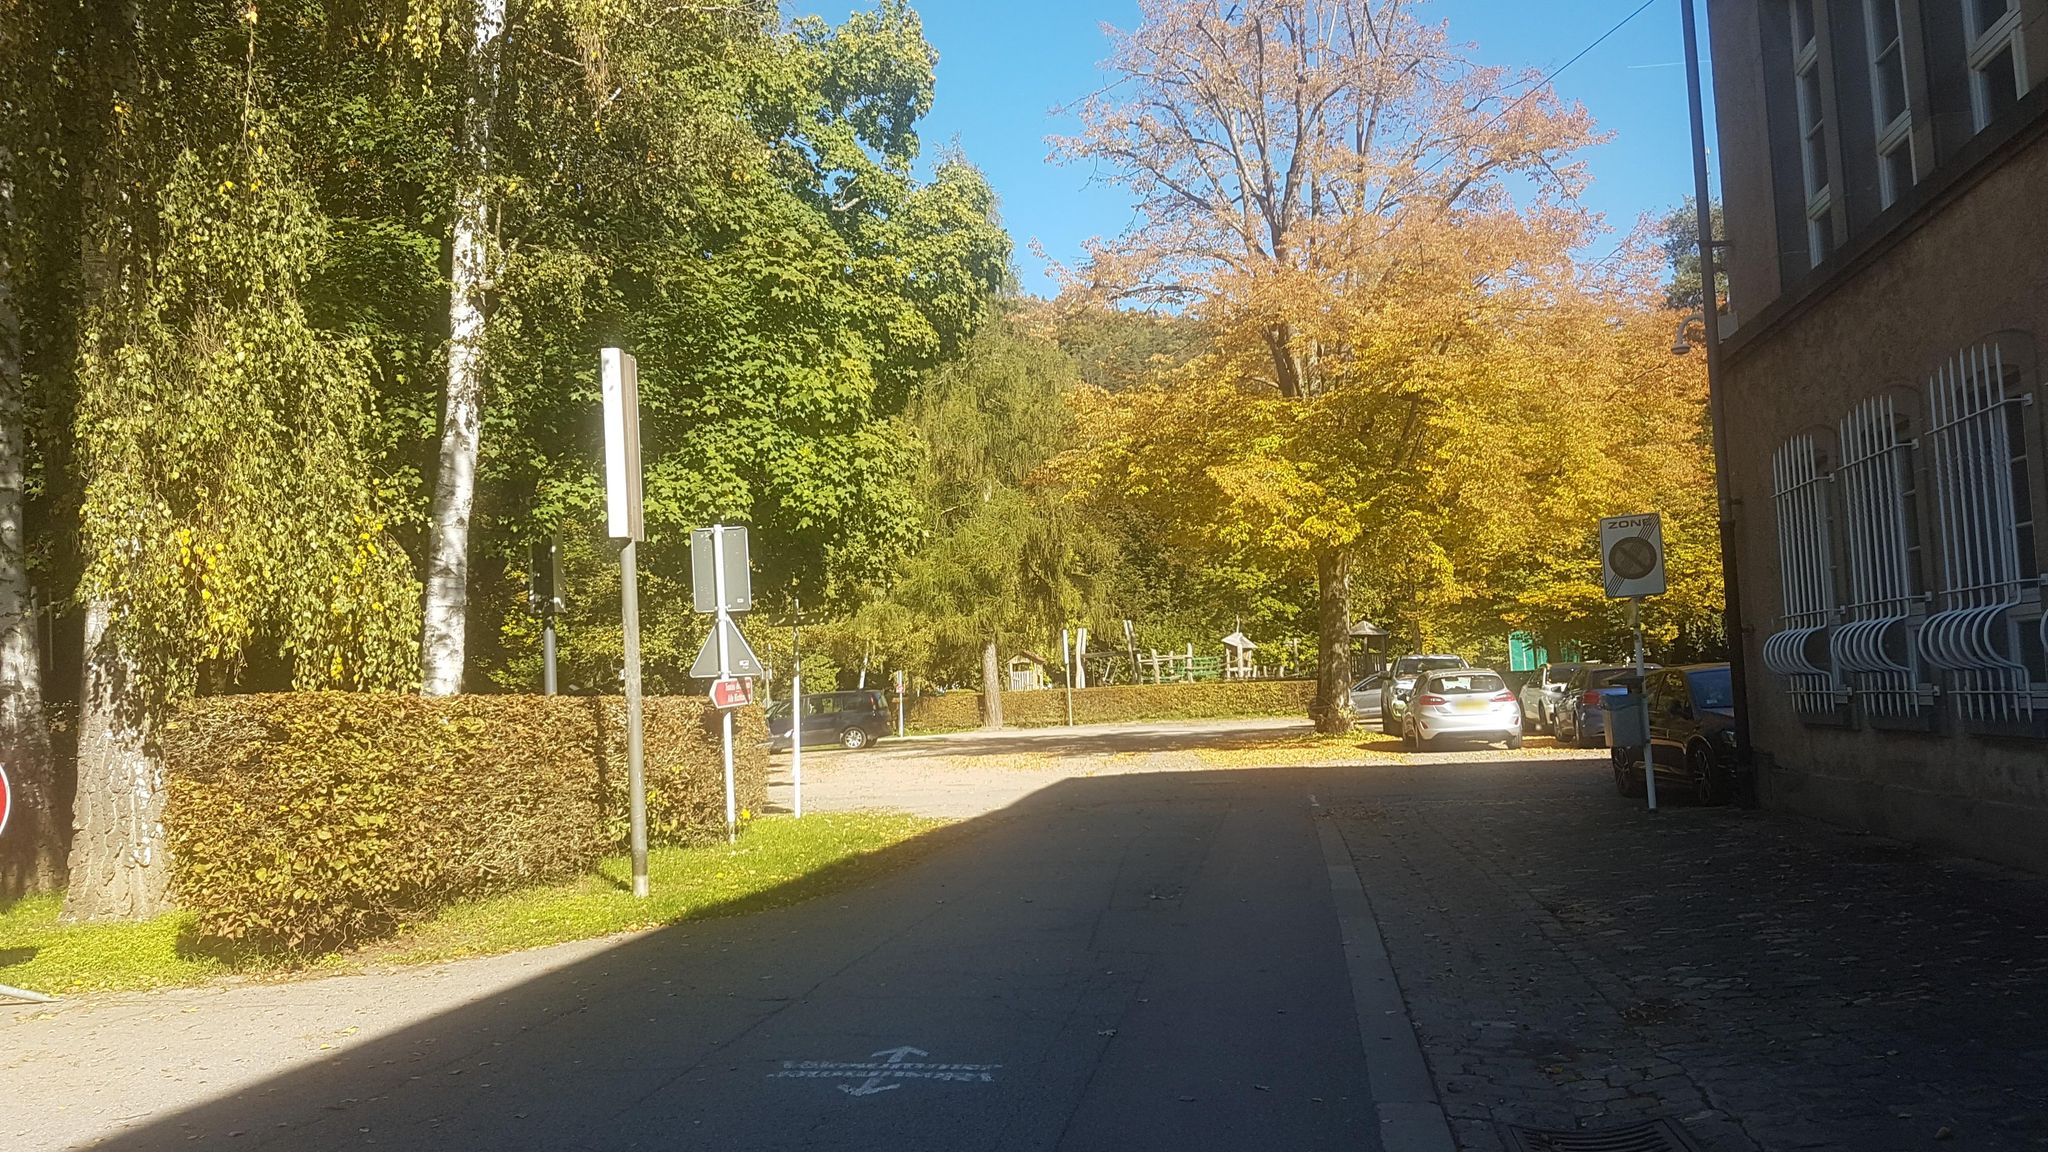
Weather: clear
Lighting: day
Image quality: good
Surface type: walking surface
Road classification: service, living_street
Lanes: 2
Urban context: semi-dense urban cluster
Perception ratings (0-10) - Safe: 6.76, Lively: 7.76, Beautiful: 7.39, Boring: 2.82, Depressing: 2.99, Wealthy: 8.49